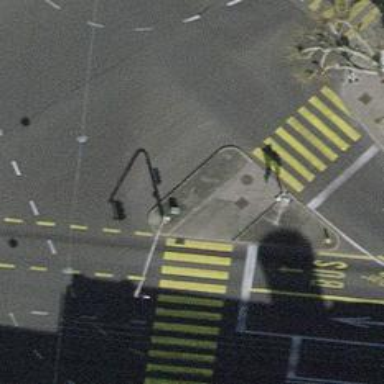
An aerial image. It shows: Road with traffic signals.